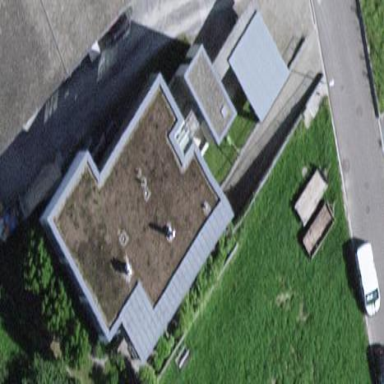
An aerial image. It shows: Detached building.